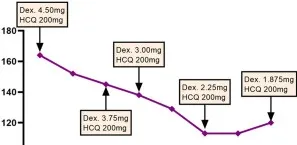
Dexamethasone dose adjustments and fetal atrioventricular intervals. The dose of dexamethasone (Dex) was adjusted according to the change in the fetal atrioventricular (AV) intervals at different gestational weeks (GWs) throughout the pregnancy. Represents the fetus of case 2.
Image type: chart (chart)